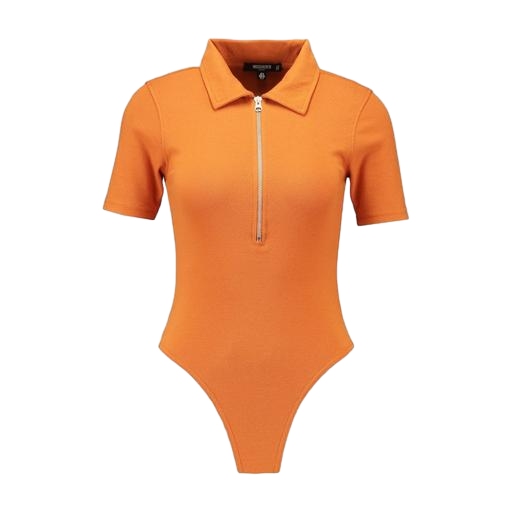
skinny stretch polo shirt, multicolor skinny stretch polo shirt, orange collared shirt, white background